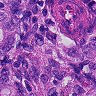
Metastatic tissue present: yes